Field crop: maize
Growth stage: 2
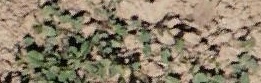
Species: convolvulus